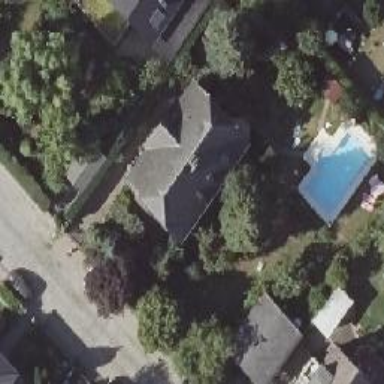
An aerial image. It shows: Detached building.